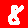
Digit: 8